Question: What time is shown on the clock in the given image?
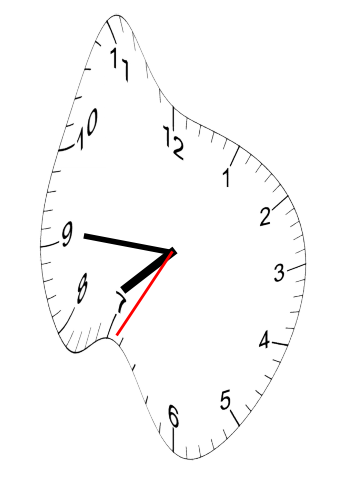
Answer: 07:45:35